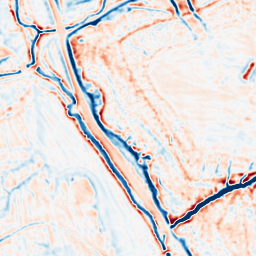
Category: multiscale
Decomposition family: dog_multiscale
Decomposition parameters: sigma_ratio: 1.4
n_scales: 3
base_sigma: 1
Upsampling method: sinc_hamming
Upsampling parameters: scale: 2
kernel_size: 8
Upsampling scale: 2